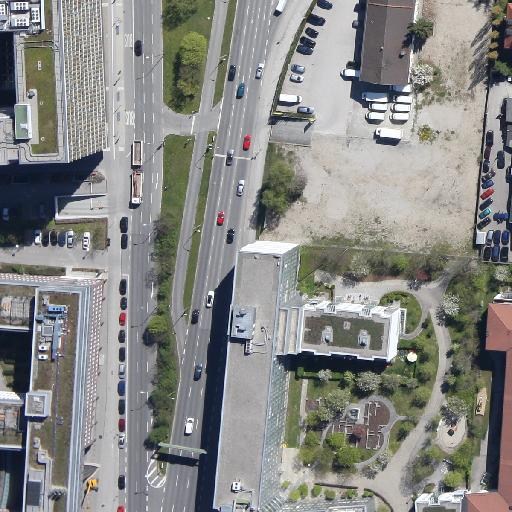
Referring expression: trailer